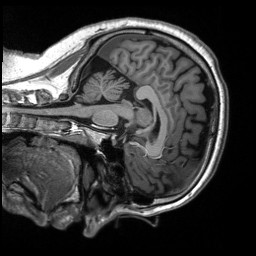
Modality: T1w
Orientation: sagittal
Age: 38
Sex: female
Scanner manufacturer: siemens
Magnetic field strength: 3 T
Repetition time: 2.53 s
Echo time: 0.00219 s